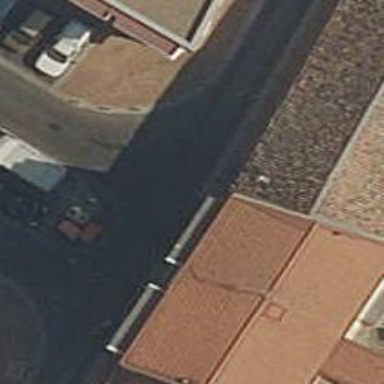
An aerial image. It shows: Living street paved with paving stones.